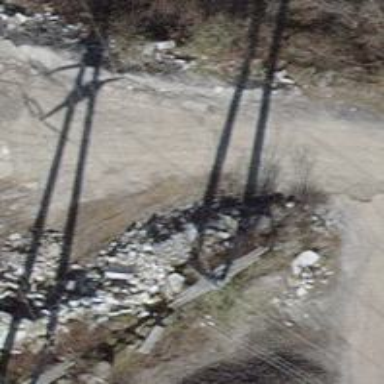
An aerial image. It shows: Power line in the image.